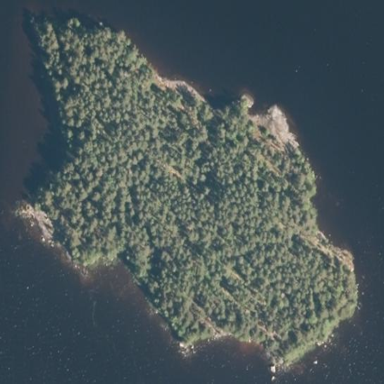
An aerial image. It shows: Image showing island.